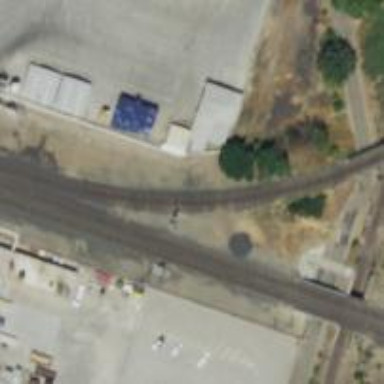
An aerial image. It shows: Railway signal.